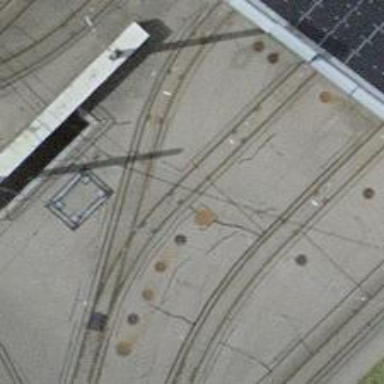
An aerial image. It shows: Tram railway with one track in service yard. The railway is electrified with contact line.